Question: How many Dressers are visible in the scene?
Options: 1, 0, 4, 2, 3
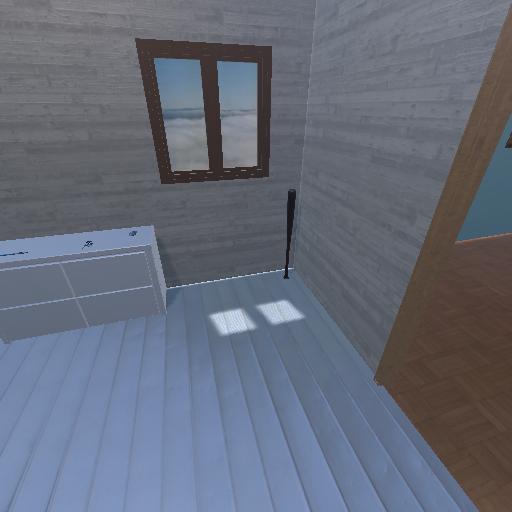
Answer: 1